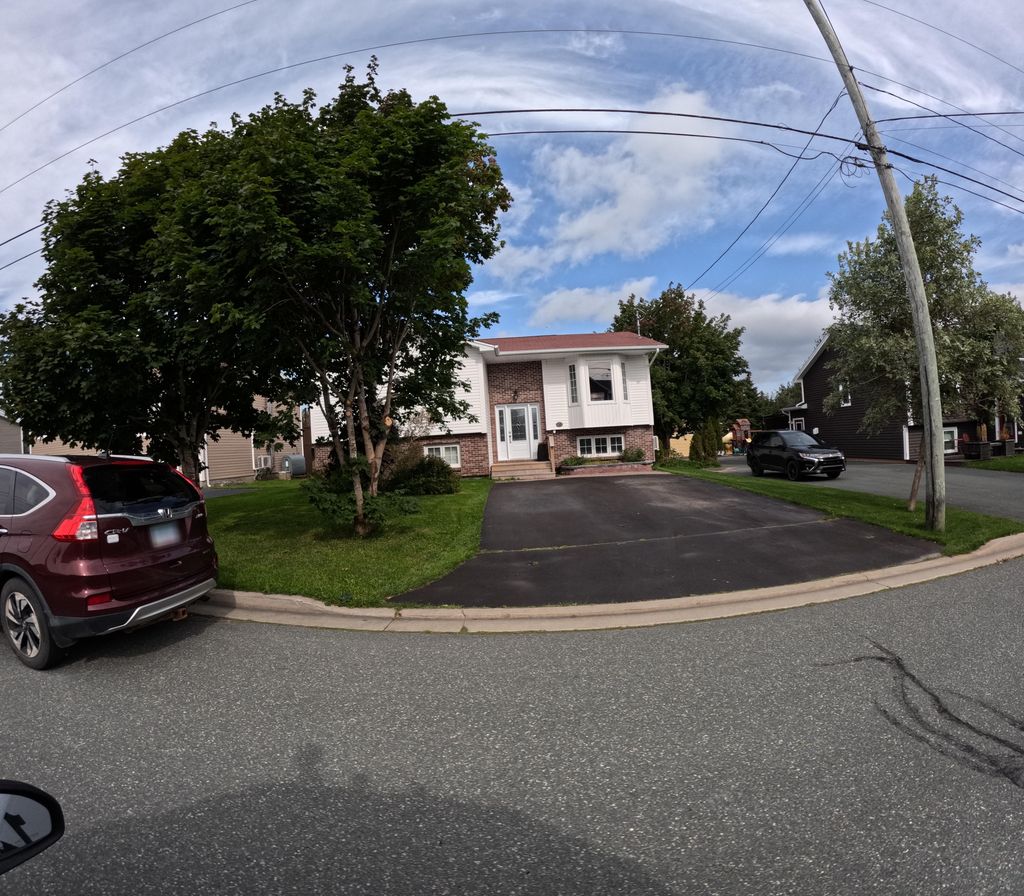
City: st_johns